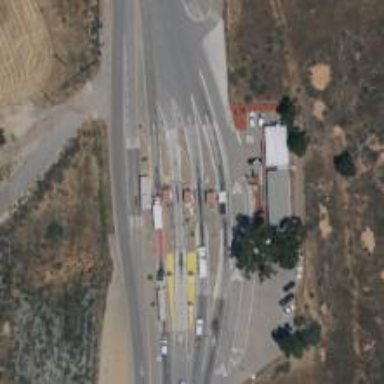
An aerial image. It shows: Weighbridge facility.